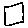
Label: square